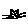
Label: cat